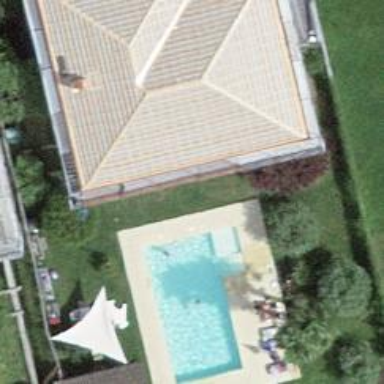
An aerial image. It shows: Swimming pool located in leisure land.